Field crop: maize
Growth stage: 2
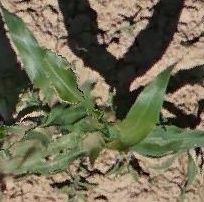
Species: maize